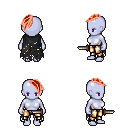
a pixel art fantasy rpg character, female body template, dark elf, purple skin, black tattered cape, gold greaves, red long mohawk hairstyle, dagger, four views (front, back, left, right), 2x2 character sprite sheet, small pixel art, hard edges, no anti-aliasing